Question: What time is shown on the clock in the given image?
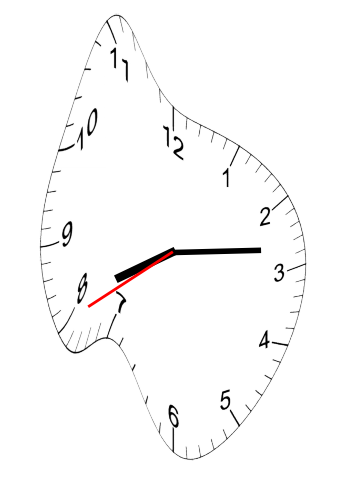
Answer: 08:13:40